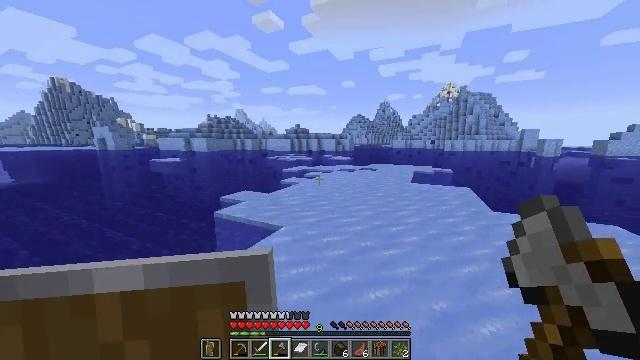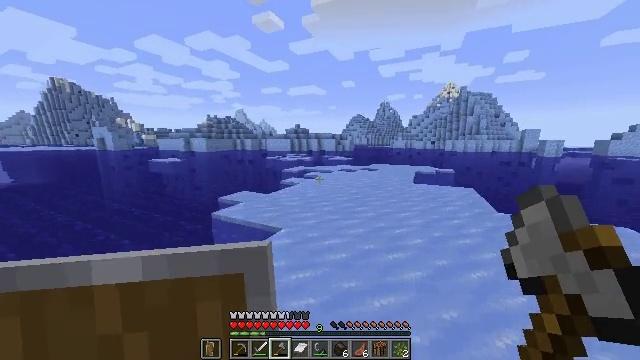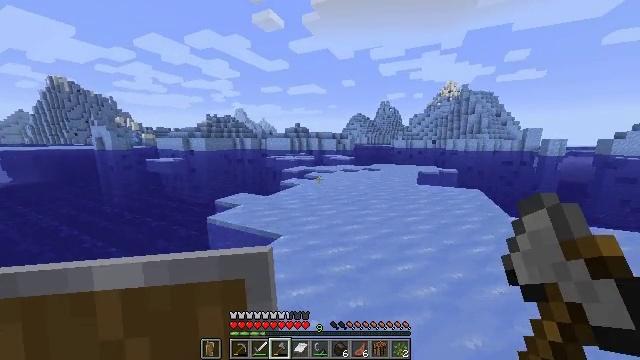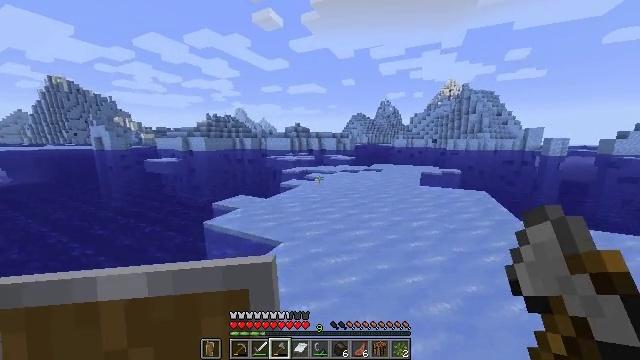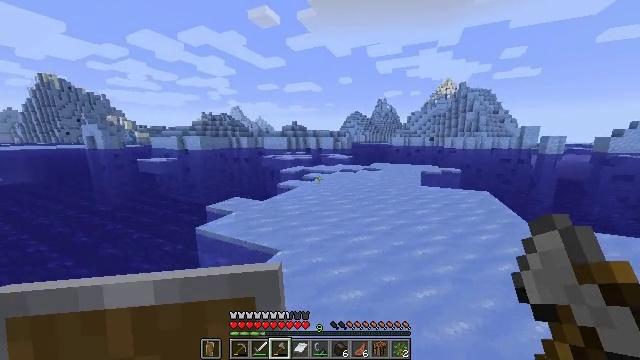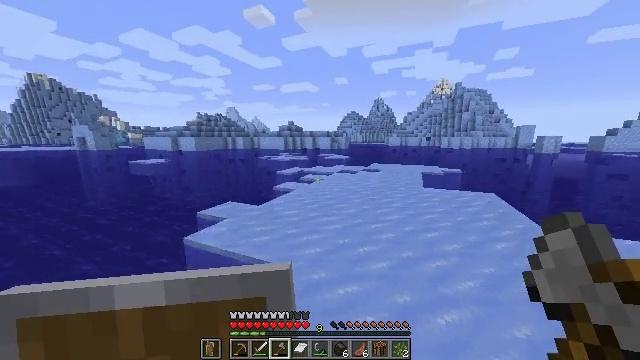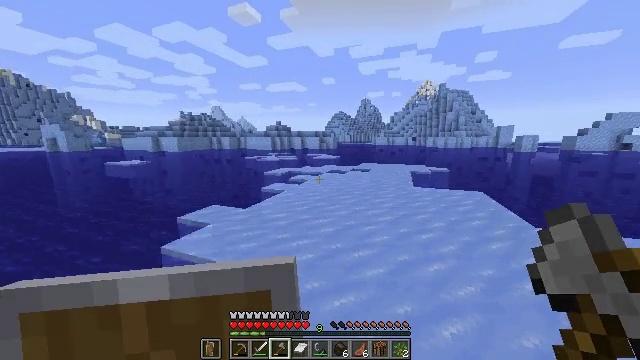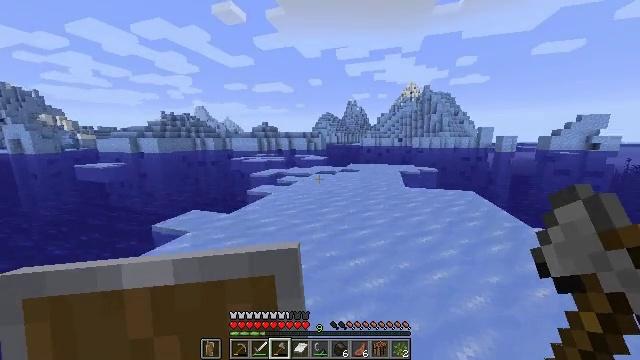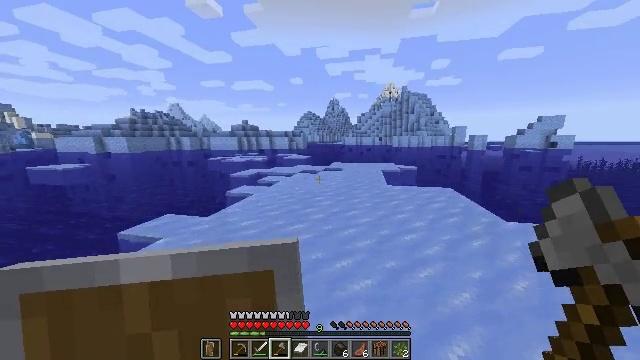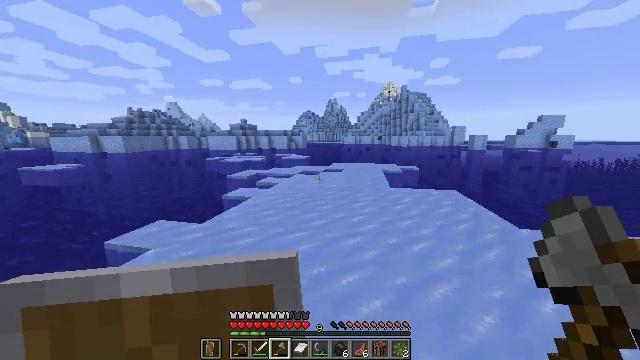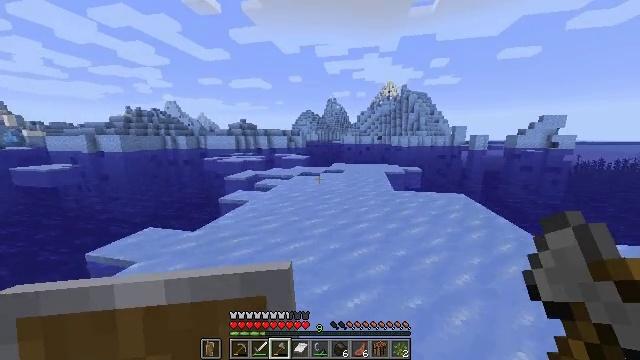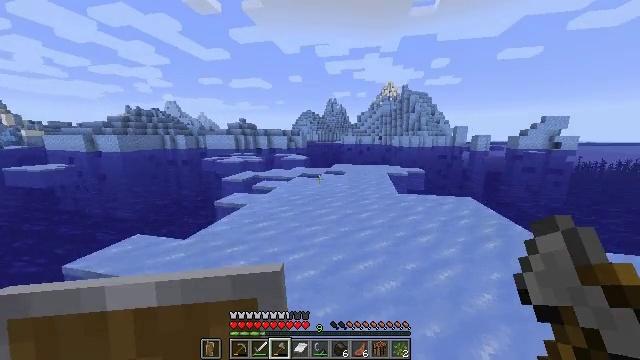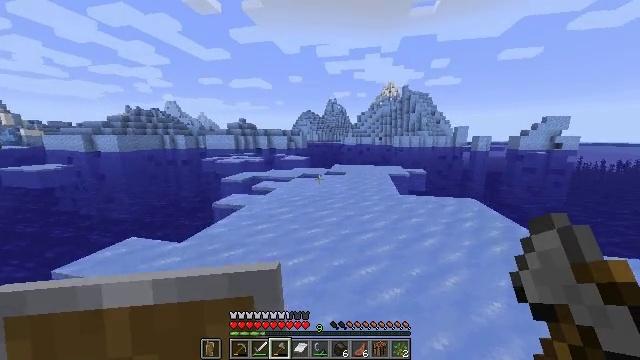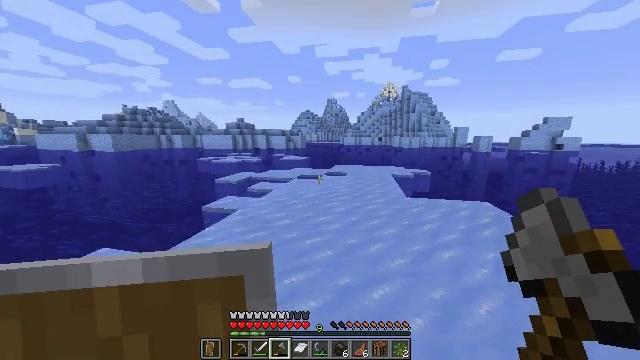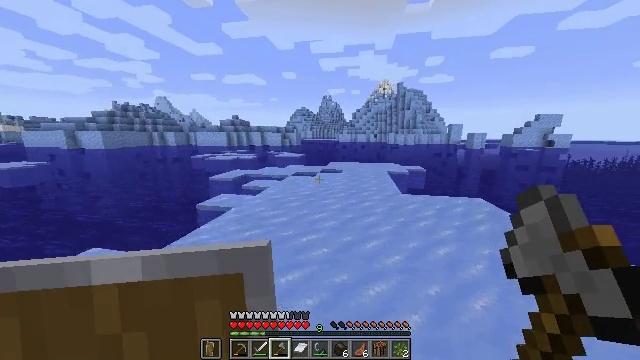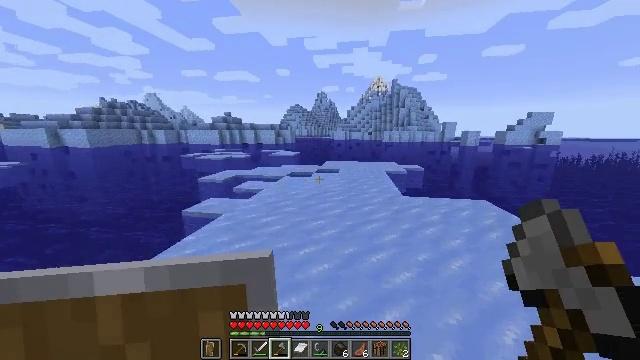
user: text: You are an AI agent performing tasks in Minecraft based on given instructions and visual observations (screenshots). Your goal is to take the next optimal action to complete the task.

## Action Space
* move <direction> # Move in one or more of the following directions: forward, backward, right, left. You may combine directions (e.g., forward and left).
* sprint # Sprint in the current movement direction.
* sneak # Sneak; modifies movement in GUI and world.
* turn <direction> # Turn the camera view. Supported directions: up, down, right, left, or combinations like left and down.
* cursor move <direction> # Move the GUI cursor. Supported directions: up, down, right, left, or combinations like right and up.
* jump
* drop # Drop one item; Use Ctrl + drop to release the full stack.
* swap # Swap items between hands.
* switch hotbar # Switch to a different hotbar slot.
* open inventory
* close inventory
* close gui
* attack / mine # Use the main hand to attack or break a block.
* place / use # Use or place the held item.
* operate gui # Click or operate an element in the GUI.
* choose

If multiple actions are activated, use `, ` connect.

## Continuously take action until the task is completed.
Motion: motion action
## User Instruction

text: Acquire packed ice by mining.
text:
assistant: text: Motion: move forward, sprint
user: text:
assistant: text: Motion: move forward, sprint
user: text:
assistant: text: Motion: move forward, sprint
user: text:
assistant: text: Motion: move forward, sprint
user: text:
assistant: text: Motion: move forward, sprint
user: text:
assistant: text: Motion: move forward, sprint, turn right
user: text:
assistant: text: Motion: move forward, sprint, turn right
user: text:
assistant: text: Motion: move forward, sprint, turn right
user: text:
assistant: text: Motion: move forward, sprint
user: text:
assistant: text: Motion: move forward, sprint
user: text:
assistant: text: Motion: move forward, sprint
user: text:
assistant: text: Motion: move forward, sprint
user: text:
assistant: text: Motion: move forward, sprint
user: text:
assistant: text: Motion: move forward, sprint, turn right
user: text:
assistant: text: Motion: move forward, sprint, turn right
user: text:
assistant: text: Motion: move forward, sprint, turn right
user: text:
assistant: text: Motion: move forward, sprint, turn right
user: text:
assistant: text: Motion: move forward, sprint
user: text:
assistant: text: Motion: move forward, sprint
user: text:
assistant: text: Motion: move forward, sprint
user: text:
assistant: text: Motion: move forward, sprint
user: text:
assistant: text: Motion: move forward, sprint
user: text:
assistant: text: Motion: move forward, sprint
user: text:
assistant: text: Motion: move forward, sprint
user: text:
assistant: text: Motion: move forward, sprint
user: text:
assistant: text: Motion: move forward, sprint
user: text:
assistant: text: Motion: move forward, sprint
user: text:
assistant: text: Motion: move forward, sprint
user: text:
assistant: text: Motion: move forward, sprint
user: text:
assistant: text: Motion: move forward, sprint